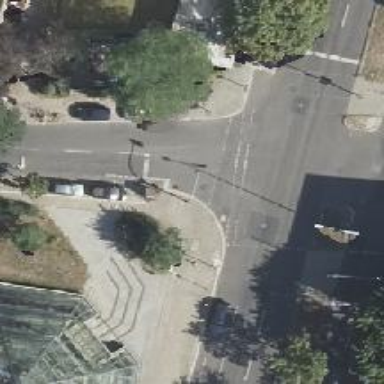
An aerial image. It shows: Road with traffic signals controlling the flow of traffic.